Question: I'm trying to create a 'JPanel' with two more 'JPanel's, however, at the time, 'JPanel''Jpanel''Jpanel'
With the following example, you'll understand the question better:
I want something like this:

The two different things that I want to do works fine; even so, it does not, if I try to put them on the same 'JPanel'.
'JPanel''JFileChooser''Drag & Drop TextArea'
I'm trying to do the mentioned things in above with this bunch of code, and only shows the first 'Jpanel'.
I've created a 'Main Jpanel':
'''
JPanel container = new JPanel();
container.setLayout(new BoxLayout(container, BoxLayout.X_AXIS));
'''
Then, I've created two 'Jpanel's to put them inside of the 'Main Jpanel':
'''
JPanel panel1 = new JPanel();
panel1.setLayout(new BorderLayout());
JButton button = new JButton("Selecciona el arxiu .txt");
button.addActionListener(new ActionListener() {
public void actionPerformed(ActionEvent ae) {
JFileChooser fileChooser = new JFileChooser("C:/Users/Joan/Desktop/");
int returnValue = fileChooser.showOpenDialog(null);
if (returnValue == JFileChooser.APPROVE_OPTION) {
SelectedFile = fileChooser.getSelectedFile();
//Amb el SelectedFile.getName(); Sabem el nom del arxiu.
BufferedReader br = null;
try {
String sCurrentLine;
br = new BufferedReader(new FileReader(SelectedFile));
while ((sCurrentLine = br.readLine()) != null) {
System.out.println(sCurrentLine);
}
} catch (IOException e) {
e.printStackTrace();
} finally {
try {
if (br != null)br.close();
} catch (IOException ex) {
ex.printStackTrace();
}
}
}
}
});
panel1.add(button);
'''
And the second 'Jpanel' looks like:
'''
JPanel panel2 = new JPanel();
panel2.setBackground(Color.red);
panel2.add(
new JLabel("Drop a list from your file chooser here:"),
BorderLayout.NORTH
);
ta = new JTextArea();
ta.setBackground(Color.white);
panel2.add(ta, BorderLayout.CENTER);
dt = new DropTarget(ta, this);
'''
At the time, I want to put those two 'Jpanel's inside of the 'Main Jpanel'. I do by this way. Then, I put it visible to show up:
'''
container.add(panel1, BorderLayout.NORTH);
container.add(panel2, BorderLayout.SOUTH);
container.setVisible(true);
'''
But, the problem is for when I try to launch the program, it only shows the first 'Jpanel (Jpanel1)', and the other 'Jpanel's don't.
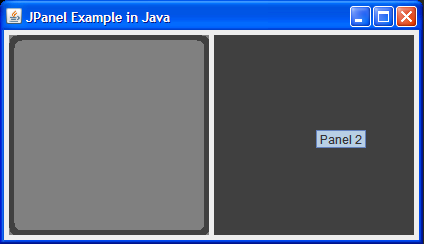
Answer: Instead of using a 'BoxLayout' on your container you might want to try using a 'GridLayout' instead.
'''
container.setLayout(new GridLayout(0, 2));
'''
then just this to add them:
'''
container.add(panel1);
container.add(panel2);
'''
Full example:
'''
import java.awt.Color;
import java.awt.GridLayout;
import java.awt.BorderLayout;
import javax.swing.JFrame;
import javax.swing.JPanel;
public class Side {
public static void main(String[] args) {
JFrame frame = new JFrame("JFrame");
JPanel container = new JPanel();
JPanel panel1 = new JPanel();
JPanel panel2 = new JPanel();
panel1.setBackground(Color.blue);
panel2.setBackground(Color.red);
container.setLayout(new GridLayout(0, 2));
container.add(panel1);
container.add(panel2);
frame.getContentPane().add(container, BorderLayout.CENTER);
frame.pack();
frame.setVisible(true);
}
}
'''